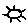
Label: sun